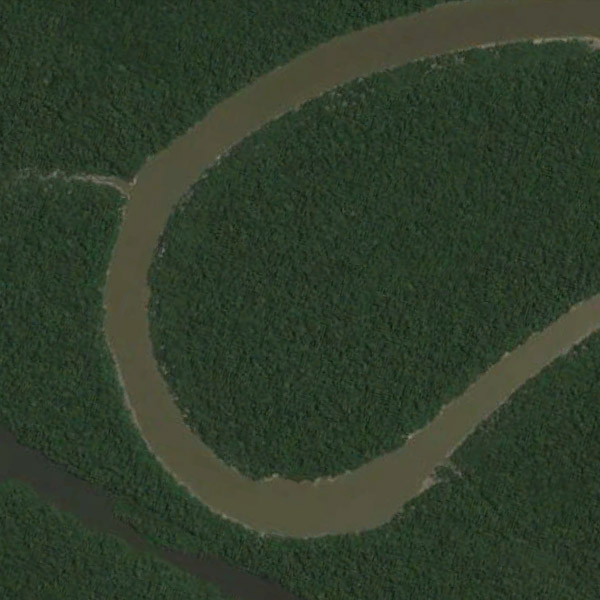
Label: River